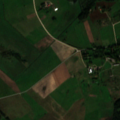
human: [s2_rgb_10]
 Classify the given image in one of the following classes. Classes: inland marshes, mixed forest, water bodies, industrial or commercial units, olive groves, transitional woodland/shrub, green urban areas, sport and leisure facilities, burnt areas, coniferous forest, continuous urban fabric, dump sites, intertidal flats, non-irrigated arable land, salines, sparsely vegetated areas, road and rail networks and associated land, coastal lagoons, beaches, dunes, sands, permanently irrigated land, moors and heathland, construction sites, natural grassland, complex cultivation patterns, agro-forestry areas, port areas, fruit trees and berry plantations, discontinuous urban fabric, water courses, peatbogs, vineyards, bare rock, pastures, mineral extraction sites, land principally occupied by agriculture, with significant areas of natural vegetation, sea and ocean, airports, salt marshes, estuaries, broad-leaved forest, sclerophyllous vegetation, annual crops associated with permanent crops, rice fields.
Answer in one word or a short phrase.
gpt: industrial or commercial units, non-irrigated arable land, pastures, complex cultivation patterns, mixed forest, transitional woodland/shrub